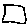
Label: square